Question: This is the grid.

My discount column has an autocomplete which has values coming from another json variable.
This is my json array where the data for discount is coming from.
'''
[
{"id":0.56,"label":"Adams Rite Less 50\/12","value":"Adams Rite Less 50\/12"},
{"id":0.44,"label":"ASSA Less 44","value":"ASSA Less 44"},
{"id":0.603,"label":"BARON ACCESSORIES AND STICKS Less 60.3","value":"BARON ACCESSORIES AND STICKS Less 60.3"},
{"id":0.704,"label":"BARON STD AND CUSTOM DOORS Less 70.4","value":"BARON STD AND CUSTOM DOORS Less 70.4"},
{"id":0.617,"label":"BARON STD AND CUSTOM FRAMES Less 61.7","value":"BARON STD AND CUSTOM FRAMES Less 61.7"},
{"id":0.704,"label":"BARON STD PALLET DOORS Less 70.4","value":"BARON STD PALLET DOORS Less 70.4"},
{"id":0.145,"label":"Bobrick 10\/5","value":"Bobrick 10\/5"},
{"id":0.6175,"label":"BREMNER HMD","value":"BREMNER HMD"},
{"id":0.6073,"label":"BREMNER HMF","value":"BREMNER HMF"},
{"id":0.44,"label":"Eff Eff Less 44","value":"Eff Eff Less 44"}
]
'''
What I would like to do is
(1)Upon changing the value of discount the column should change according to this formula
'''
new Cost = (1-0.145)*List Price Cell's value (in this case 999)
'''
The value 0.145 is coming from the id column of the json.
(2)Upon changing the value of discount the column should change according to this.
'''
New Ext Cost = Quantity * new Cost
'''
Quantity is the cell on the extreme left.
Here is my grid related code.
'''
var lastsel2;
jQuery(document).ready(function(){
var autocompleteSource;
$.getJSON("{{ asset('app_dev.php/GetDiscount') }}", function(json){
autocompleteSource = json;
});
var cont;
jQuery("#list").jqGrid({
url: "{{ asset('/app_dev.php/_thrace-datagrid/data/view_PO_details') }}",
postData: {
masterGridRowId: {{ editid }}
},
datatype: "json",
mtype: 'POST',
colNames: ['', 'Released', 'Attachments', 'Quantity', 'Received', 'Item #', 'Vendor Item #', 'List Price', 'Discount', 'Cost', 'ExtCost', 'Lead Time', 'System Key', 'PO Item Note', 'PO Required Date', 'Confirm #','Confirm Date', 'VQ #', 'Reference', 'VQ Ref', 'UOM', 'Type', 'Last Update', 'Updated By', 'FSC', 'Door #', 'Queue', 'RTE#'],
colModel: [
{
name: "POD_UISelected",
index: "o.POD_UISelected",
editable: true,
edittype: 'checkbox',
editoptions: {value: "True:False"},
formatter: "checkbox",
formatoptions: {disabled: false},
align: 'center',
jsonmap: "cell.0",
width: '70'
},
{
name: "POD_Released",
index: "o.POD_Released",
editable: true,
edittype: 'checkbox',
editoptions: {value: "Yes:No"},
formatter: "checkbox",
formatoptions: {disabled: false},
align: 'center',
jsonmap: "cell.1",
width: '70'
},
{
name: "I_LinkHasFiles",
index: "o.I_LinkHasFiles",
editable: false,
edittype: 'checkbox',
editoptions: {value: "True:False"},
formatter: "checkbox",
formatoptions: {disabled: true},
align: 'center',
jsonmap: "cell.2",
width: '70'
},
{
name: "POD_OrderQty",
index: "o.POD_OrderQty",
editable: true,
align: 'center',
jsonmap: "cell.3",
width: '100'
},
{
name: "POD_QtyReceived",
index: "o.POD_QtyReceived",
editable: true,
align: 'center',
jsonmap: "cell.4",
width: '100'
},
{name: "POD_ItemNumID #", index: "o.POD_ItemNumID", editable: false, align: 'center', jsonmap: "cell.5"},
{
name: "POD_VendorItemNum",
index: "o.POD_VendorItemNum",
editable: false,
align: 'center',
jsonmap: "cell.6"
},
{
name: "POD_VendorListPrice",
index: "o.POD_VendorListPrice",
editable: true,
align: 'center',
formatter: 'currency',
formatoptions: {prefix: '$', suffix: '', thousandsSeparator: ','},
jsonmap: "cell.7"
},
{
name: "POD_VendorDiscount",
index: "o.POD_VendorDiscount",
editable: true,
jsonmap: "cell.8",
editoptions: {
dataInit: function(elem) {
var $self = $(this), // save the reference to the grid
$elem = $(elem); // save the reference to <input>
$(elem).autocomplete({
source: autocompleteSource,
select: function (event, ui) {
var $tr = $elem.closest("tr.jqgrow"), newCost, rowid = $tr.attr("id"),
orderQty = parseFloat($tr.find("input[name=POD_OrderQty]").val()),
listPrice = parseFloat($tr.find("input[name=POD_VendorListPrice]").val());
if (ui.item) {
console.log(orderQty);
console.log(listPrice);
newCost = (1 - parseFloat(ui.item.id)) * listPrice;
$self.jqGrid("setRowData", rowid, {
POD_UnitCost: newCost,
POD_ExtCost: orderQty * newCost
});
}
},
minLength: 0,
minChars: 0,
autoFill: true,
mustMatch: true,
matchContains: false,
scrollHeight: 220
}).on('focus', function(event) {
var self = this;
$(self).autocomplete( "search", "");
});
}
}
},
{
name: "POD_UnitCost",
index: "o.POD_UnitCost",
editable: false,
align: 'center',
formatter: 'currency',
formatoptions: {prefix: '$', suffix: '', thousandsSeparator: ','},
jsonmap: "cell.9"
},
{
name: "POD_ExtCost",
index: "o.POD_ExtCost",
editable: false,
align: 'center',
formatter: 'currency',
formatoptions: {prefix: '$', suffix: '', thousandsSeparator: ','},
jsonmap: "cell.10"
},
{name: "POD_Leadtime", index: "o.POD_Leadtime", editable: false, jsonmap: "cell.11"},
{
name: "POD_Stocked",
index: "o.POD_Stocked",
editable: false,
edittype: 'checkbox',
editoptions: {value: "True:False"},
formatter: "checkbox",
formatoptions: {disabled: true},
align: 'center',
jsonmap: "cell.12"
},
{name: "POD_Note", index: "o.POD_Note", editable: true, jsonmap: "cell.13"},
{
name: "POD_ReqDate",
index: "o.POD_ReqDate",
editable: true,
jsonmap: "cell.14.date",
editoptions:{size:20,
dataInit:function(el){
$(el).datepicker({dateFormat:'yy-mm-dd'});
},
defaultValue: function(){
var currentTime = new Date();
var month = parseInt(currentTime.getMonth() + 1);
month = month <= 9 ? "0"+month : month;
var day = currentTime.getDate();
day = day <= 9 ? "0"+day : day;
var year = currentTime.getFullYear();
return year+"-"+month + "-"+day;
}
}
},
{name: "POD_ConfrmNum", index: "o.POD_ConfrmNum", editable: true, jsonmap: "cell.15"},
{
name: "POD_PromDate",
index: "o.POD_PromDate",
editable: true,
jsonmap: "cell.16.date",
editoptions:{size:20,
dataInit:function(el){
$(el).datepicker({dateFormat:'yy-mm-dd'});
},
defaultValue: function(){
var currentTime = new Date();
var month = parseInt(currentTime.getMonth() + 1);
month = month <= 9 ? "0"+month : month;
var day = currentTime.getDate();
day = day <= 9 ? "0"+day : day;
var year = currentTime.getFullYear();
return year+"-"+month + "-"+day;
}
}
},
{name: "VQ_PK", index: "o.VQ_PK", editable: false, jsonmap: "cell.17"},
{name: "pod_reftext", index: "o.pod_reftext", editable: false, jsonmap: "cell.18"},
{name: "VQ_VRef", index: "o.VQ_VRef", editable: false, jsonmap: "cell.19"},
{name: "POD_UOM", index: "o.POD_UOM", editable: false, jsonmap: "cell.20"},
{name: "POD_ItemType", index: "o.POD_ItemType", editable: false, jsonmap: "cell.21"},
{name: "POD_DateUpdated", index: "o.POD_DateUpdated", editable: false, jsonmap: "cell.22.date"},
{name: "POD_UpdatedSysUser", index: "o.POD_UpdatedSysUser", editable: false, jsonmap: "cell.23"},
{name: "I_FSC", index: "o.I_FSC", editable: false, jsonmap: "cell.24"},
{name: "PjD_NumID", index: "o.PjD_NumID", editable: false, jsonmap: "cell.25"},
{name: "POD_QueueSourceText", index: "o.POD_QueueSourceText", editable: false, jsonmap: "cell.26"},
{name: "RTP_PK_E", index: "o.RTP_PK_E", editable: false, jsonmap: "cell.27"}
],
beforeSelectRow: function (rowid, e) {
var $target = $(e.target), $td = $target.closest("td"),
iCol = $.jgrid.getCellIndex($td[0]),
colModel = $(this).jqGrid("getGridParam", "colModel");
if (iCol >= 0 && $target.is(":checkbox")) {
if(colModel[iCol].name == "POD_UISelected")
{
$('#list').setSelection(rowid, true);
$("#list").jqGrid('saveRow', rowid, { //same rowid value used in 'addRowData' method above
succesfunc: function (response) {
$('#list').trigger( 'reloadGrid' );
return true;
}
})
}
}
return true;
},
onSelectRow: function(id){
if(id && id!==lastsel2){
jQuery('#list').jqGrid('restoreRow',lastsel2);
jQuery('#list').jqGrid('editRow',id,true);
lastsel2=id;
}
},
jsonReader: {repeatitems: false},
height: 400,
rowNum: 50,
rowTotal: <PHONE>,
autowidth: true,
gridview: true,
autoencode: false,
pager: '#pager',
shrinkToFit: true,
sortable: true,
sortname:"o.POD_ReqDate",
sortorder: "desc",
viewrecords: true,
//multiselect: true,
loadonce:false,
rowList: [50, 100, 500, 1000],
editurl: "{{ asset('/app_dev.php/_thrace-datagrid/row-action/view_PO_details') }}"
});
jQuery("#list").jqGrid('navGrid',"#pager",{ del:false, add:false, edit:false},
{editData: {PO_PK: {{ editid }}}},
{editData: {PO_PK: {{ editid }}}},
{editData: {PO_PK: {{ editid }}}},
{multipleSearch:true}
);
jQuery("#list").jqGrid('filterToolbar',{stringResult: true,searchOnEnter : true});
jQuery('#list').jqGrid('gridResize');
$("#productEdit_V_PK").prop("disabled", true);
});
'''
So far I have tried <URL>
jqGrid version 4.8.2
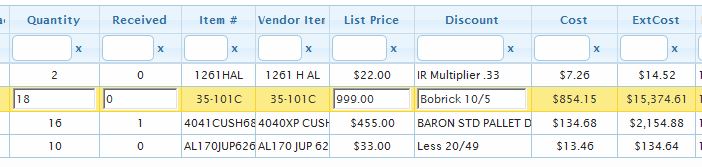
Answer: You don't provided a working demo, but I hope that I still understand you correctly.
I think that you want to change the value of not-editable columns 'POD_UnitCost' and 'POD_ExtCost' on selection of the value in the jQuery UI Autocomplete control in editable 'POD_VendorDiscount'. The value of another editable columns 'POD_OrderQty' and 'POD_VendorListPrice' will be used during calculations. The current code from 'select' callback of autocomplete
'''
var rowData = $('#list').jqGrid('getRowData', rowid);
cont = rowData.POD_VendorListPrice;
console.log(cont);
rowData.POD_ExtCost = (1-ui.item.id)*cont;
'''
is incorrect. The first problem is the usage of 'getRowData' to access of columns which are at the moment in mode. It's wrong. 'getRowData' will get you HTML fragment from the cells instead of 'value' of the corresponding '<input>' element. The second error: you just set 'POD_ExtCost' of 'rowData' object without any additional actions. It's not changes the value in 'POD_ExtCost' column. What you should do instead: you can use 'getRowData' and 'setRowData' to get/set values of and you have to get '<input>' elements of editing element and get its 'value' to get the current editing value.
I can't test the below code, but the correct way could be for example the following
'''
dataInit: function(elem) {
var $self = $(this), // save the reference to the grid
$elem = $(elem); // save the reference to <input>
$elem.autocomplete({
source: autocompleteSource,
select: function (event, ui) {
var $tr = $elem.closest("tr.jqgrow"), newCost, rowid = $tr.attr("id"),
orderQty = parseFloat($tr.find("input[name=POD_OrderQty]").val()),
listPrice = parseFloat($tr.find("input[name=POD_VendorListPrice]").val());
if (ui.item) {
console.log(orderQty);
console.log(listPrice);
newCost = (1 - parseFloat(ui.item.id)) * listPrice;
$self.jqGrid("setRowData", rowid, {
POD_UnitCost: newCost,
POD_ExtCost: orderQty * newCost
});
}
},
minLength: 0,
minChars: 0,
autoFill: true,
mustMatch: true,
matchContains: false,
scrollHeight: 220
}).on("focus", function(event) {
$(this).autocomplete("search", "");
});
}
'''
I should remark that the above code works only for inline editing.